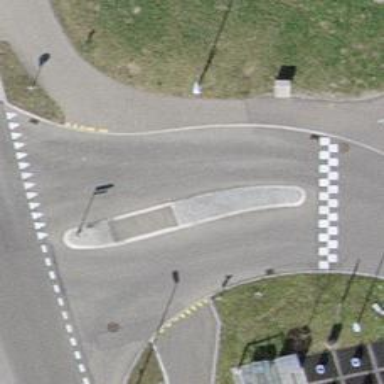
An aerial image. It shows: Uncontrolled road crossing with pedestrian island.